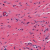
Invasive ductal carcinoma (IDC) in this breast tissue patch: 0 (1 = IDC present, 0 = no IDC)